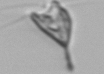
Label: Pyramimonas_longicauda